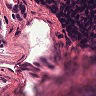
Metastatic tissue present: no